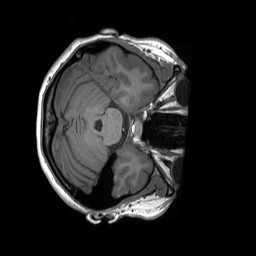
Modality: T1w
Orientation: axial
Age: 22
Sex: female
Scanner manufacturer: siemens
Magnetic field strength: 3 T
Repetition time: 1.8 s
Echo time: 0.00232 s